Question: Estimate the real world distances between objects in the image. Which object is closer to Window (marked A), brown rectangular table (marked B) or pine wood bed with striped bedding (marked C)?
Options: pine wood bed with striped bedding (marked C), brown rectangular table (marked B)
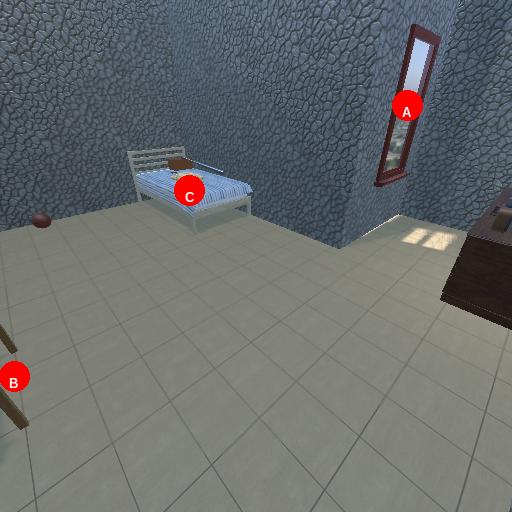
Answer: pine wood bed with striped bedding (marked C)